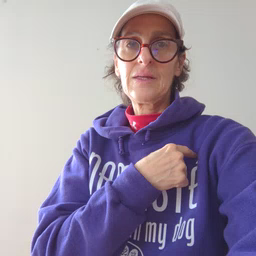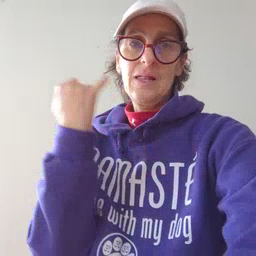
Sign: now